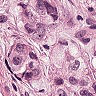
Metastatic tissue present: yes